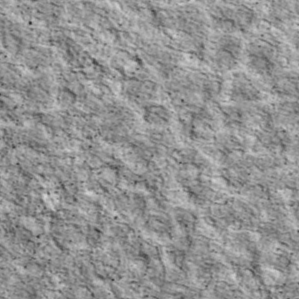
Label: non_frost